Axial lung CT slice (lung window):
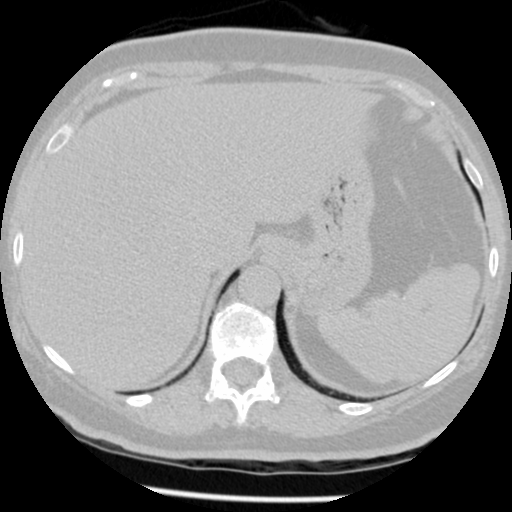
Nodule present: no